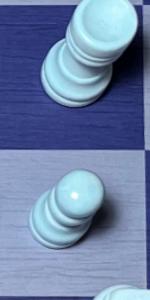
Label: Pawn_White